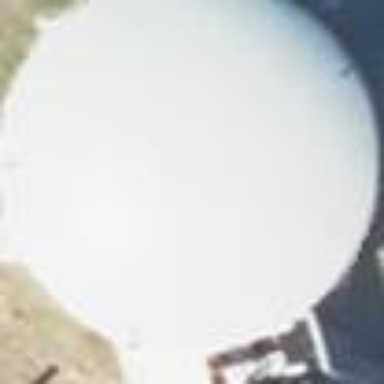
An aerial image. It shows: Storage tank that is man-made.